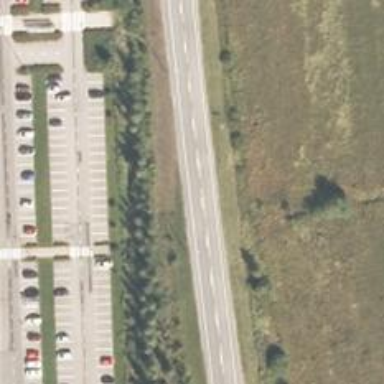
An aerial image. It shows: Secondary road with asphalt surface.